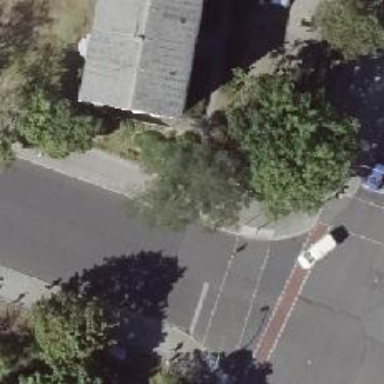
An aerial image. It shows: Sidewalk along the footway.